Field crop: maize
Growth stage: 2
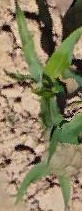
Species: maize